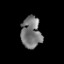
Tissue: prostate
Cell type: T cells
Senescence score: 0.2956
Nuclear area (px): 613
Mean DAPI intensity: 120.219